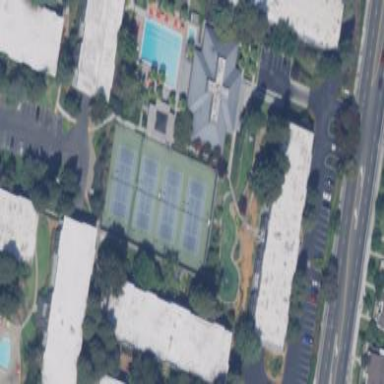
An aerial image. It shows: Tennis court on pitch.